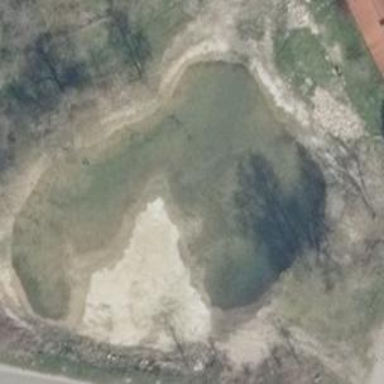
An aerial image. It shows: Peaceful pond surrounded by nature.